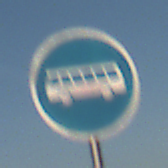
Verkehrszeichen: Busssonderstreifen
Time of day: MorningAfternoon
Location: Outdoor (Nature)
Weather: Clear
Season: Winter
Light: Natural